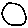
Label: circle